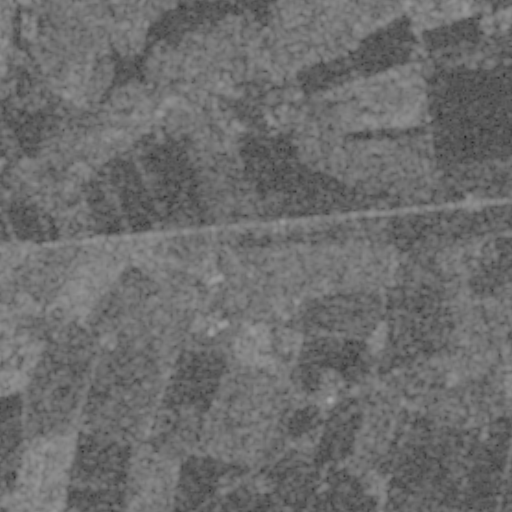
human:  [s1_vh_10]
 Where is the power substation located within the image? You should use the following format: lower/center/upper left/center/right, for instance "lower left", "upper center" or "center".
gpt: The power substation is located in the lower left of the image.
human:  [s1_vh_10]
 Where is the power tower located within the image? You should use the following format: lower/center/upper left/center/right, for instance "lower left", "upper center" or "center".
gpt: The power tower is located in the lower left of the image.
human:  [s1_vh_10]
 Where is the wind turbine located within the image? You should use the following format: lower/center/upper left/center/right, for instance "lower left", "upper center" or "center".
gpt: The wind turbine is located in the upper right of the image.
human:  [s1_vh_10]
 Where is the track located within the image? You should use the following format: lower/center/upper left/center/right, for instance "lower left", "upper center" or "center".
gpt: There is no track in the image.

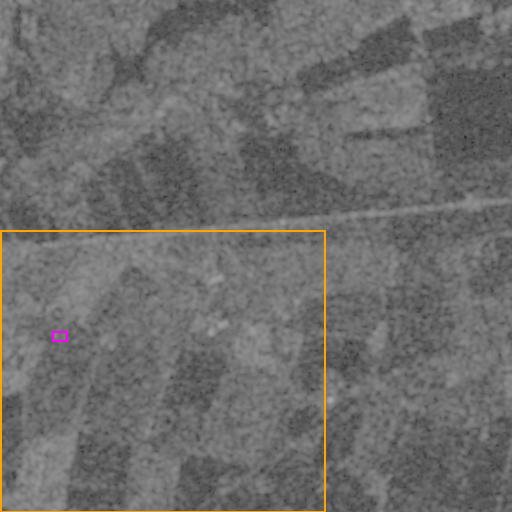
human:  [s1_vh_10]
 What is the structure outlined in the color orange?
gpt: The structure outlined in orange is a crop field.
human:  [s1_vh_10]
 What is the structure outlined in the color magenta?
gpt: The structure outlined in magenta is a power substation.
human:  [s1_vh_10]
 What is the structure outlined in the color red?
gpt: There is no red outline.